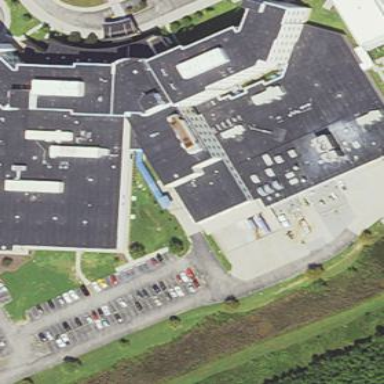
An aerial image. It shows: Hospital building.